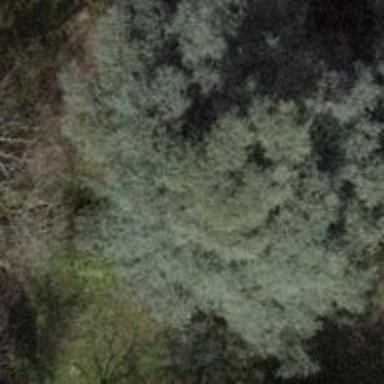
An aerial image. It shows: Evergreen needle-leaved tree.